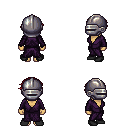
a pixel art fantasy rpg character, female body template, human, tanned skin, purple robe, metal pants, brunette short bangs hairstyle, metal helm, black shoes, four views (front, back, left, right), 2x2 character sprite sheet, small pixel art, hard edges, no anti-aliasing